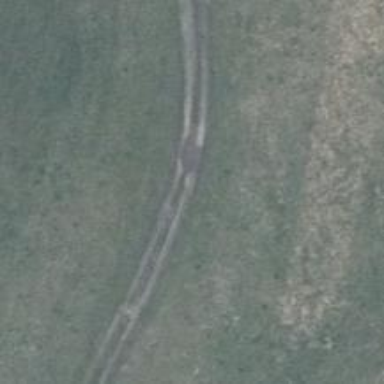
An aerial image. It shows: Grassy track with grade5 tracktype.